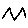
Label: zigzag